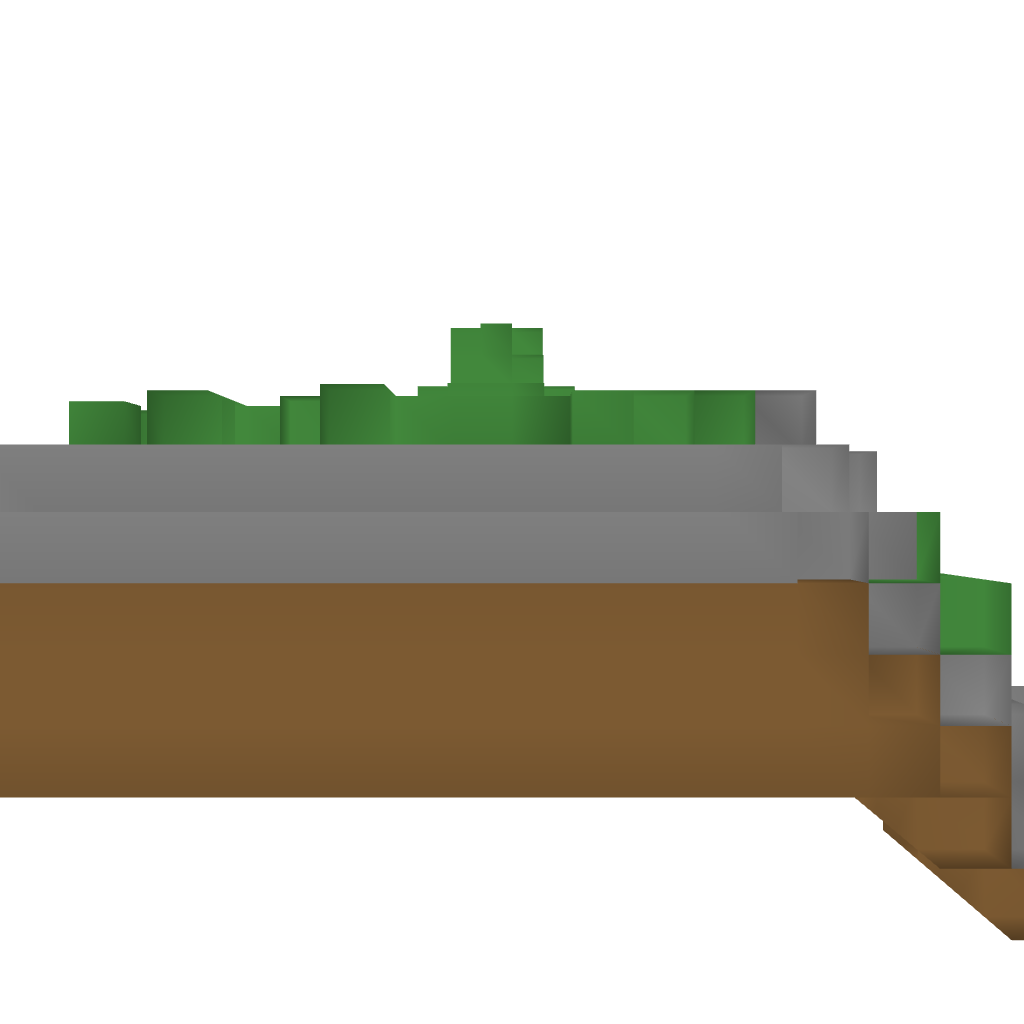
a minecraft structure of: Bagend Hobbit Hole bad low quality